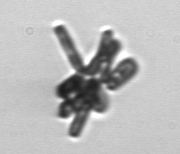
Label: Thalassionema